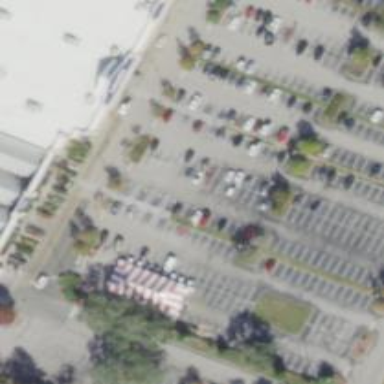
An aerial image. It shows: Parking space is available.